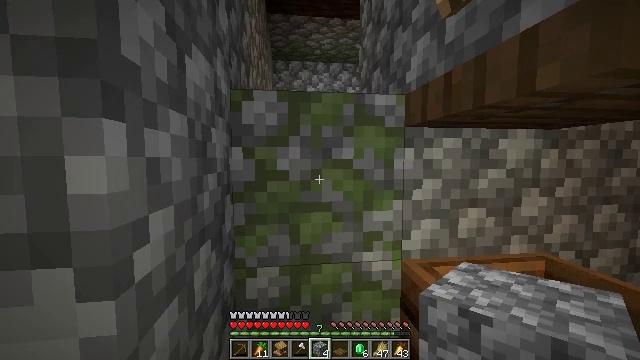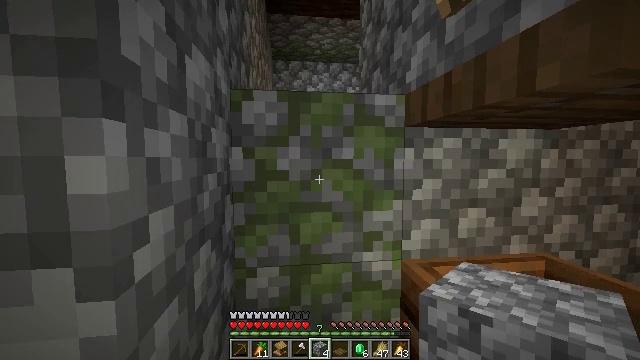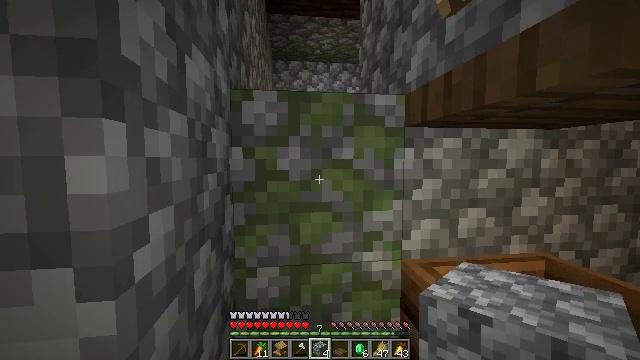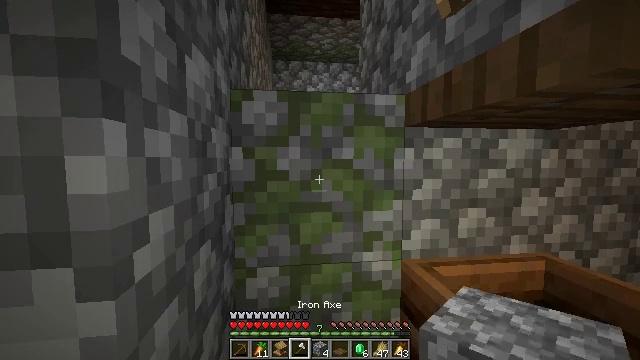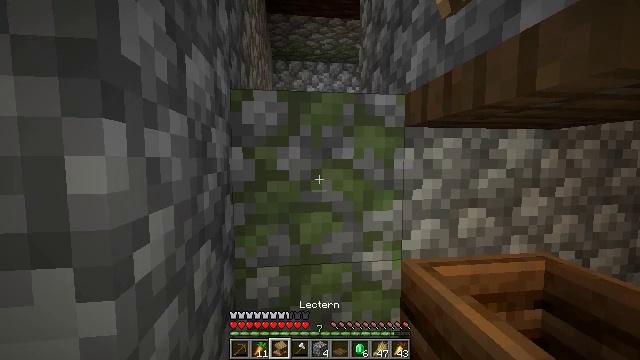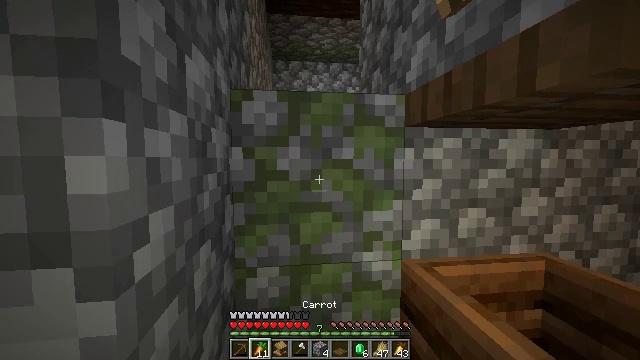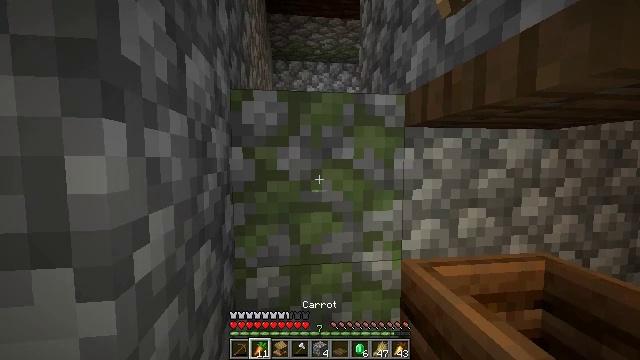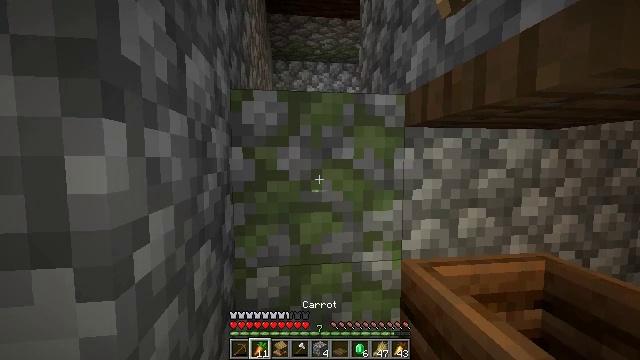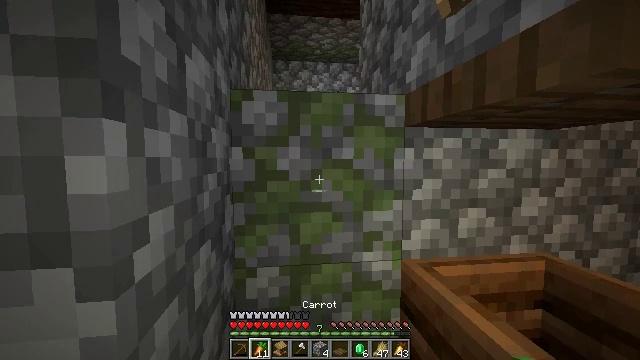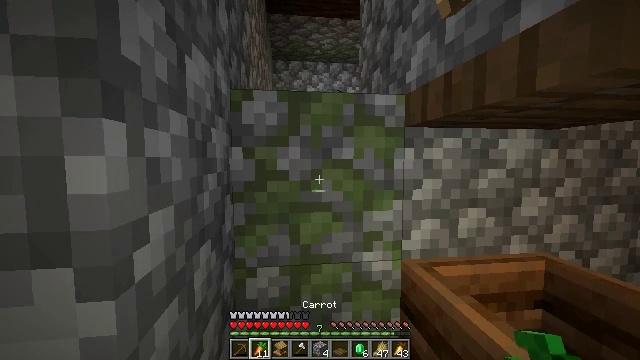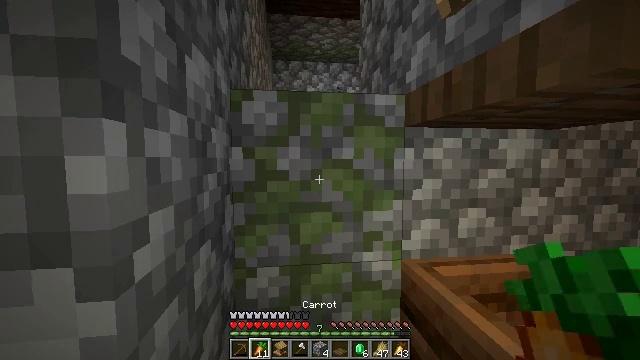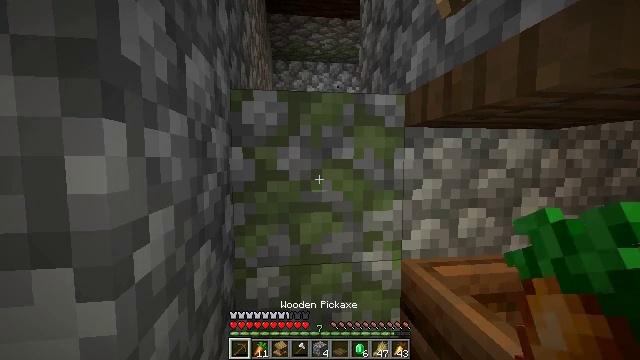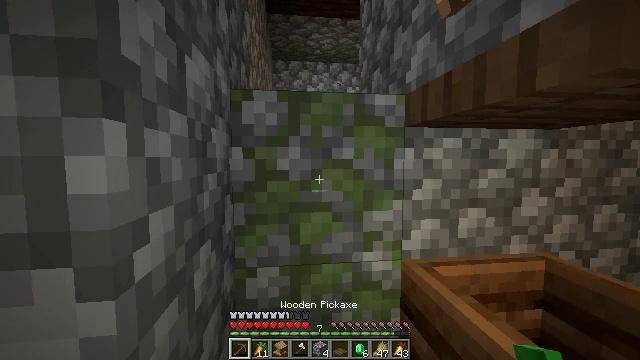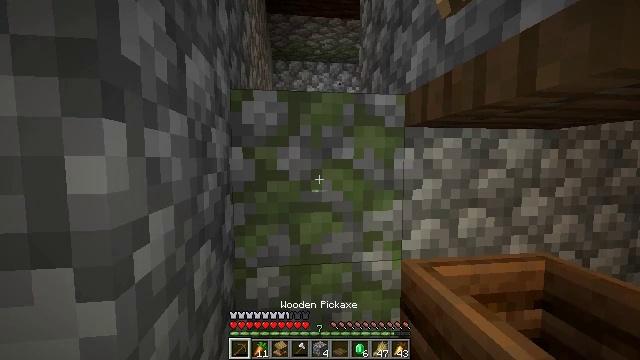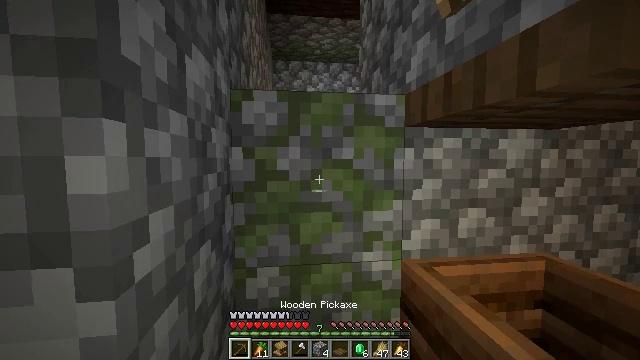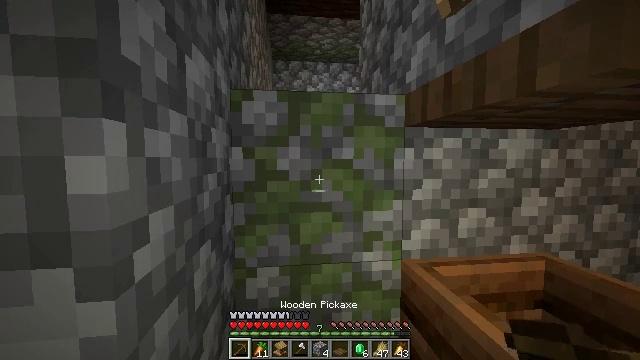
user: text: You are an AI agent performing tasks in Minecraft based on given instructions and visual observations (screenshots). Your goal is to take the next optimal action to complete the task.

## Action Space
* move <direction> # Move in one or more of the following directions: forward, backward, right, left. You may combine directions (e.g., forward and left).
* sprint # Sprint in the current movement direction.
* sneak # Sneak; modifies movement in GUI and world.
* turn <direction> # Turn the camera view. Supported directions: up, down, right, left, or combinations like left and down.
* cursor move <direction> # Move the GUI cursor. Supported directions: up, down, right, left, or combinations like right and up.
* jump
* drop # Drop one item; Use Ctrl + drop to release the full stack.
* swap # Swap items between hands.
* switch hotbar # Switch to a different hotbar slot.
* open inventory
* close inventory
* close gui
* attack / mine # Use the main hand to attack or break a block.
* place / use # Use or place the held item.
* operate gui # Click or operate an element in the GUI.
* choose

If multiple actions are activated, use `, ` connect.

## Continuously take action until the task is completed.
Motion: motion action
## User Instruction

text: Break the mossy cobblestone to gather materials.
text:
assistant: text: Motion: no_op
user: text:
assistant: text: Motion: no_op
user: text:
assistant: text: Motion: no_op
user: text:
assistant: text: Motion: no_op
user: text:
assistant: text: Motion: no_op
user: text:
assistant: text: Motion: no_op
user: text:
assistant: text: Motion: no_op
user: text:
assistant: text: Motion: no_op
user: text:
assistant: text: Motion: no_op
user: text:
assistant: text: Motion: no_op
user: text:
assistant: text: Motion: no_op
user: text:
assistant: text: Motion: no_op
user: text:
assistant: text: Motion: no_op
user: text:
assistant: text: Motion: no_op
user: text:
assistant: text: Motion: no_op
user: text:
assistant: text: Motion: no_op
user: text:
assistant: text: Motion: no_op
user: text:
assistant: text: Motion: no_op
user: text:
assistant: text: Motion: no_op
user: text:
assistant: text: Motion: no_op
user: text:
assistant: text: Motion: attack / mine
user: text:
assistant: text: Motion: attack / mine
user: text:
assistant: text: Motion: attack / mine
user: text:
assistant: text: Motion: attack / mine
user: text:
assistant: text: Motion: attack / mine
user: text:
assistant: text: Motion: attack / mine
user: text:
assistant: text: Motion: attack / mine
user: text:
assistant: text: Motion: attack / mine
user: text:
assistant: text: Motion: attack / mine
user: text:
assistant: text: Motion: attack / mine